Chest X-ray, AP view. Patient: 45 years old, sex F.
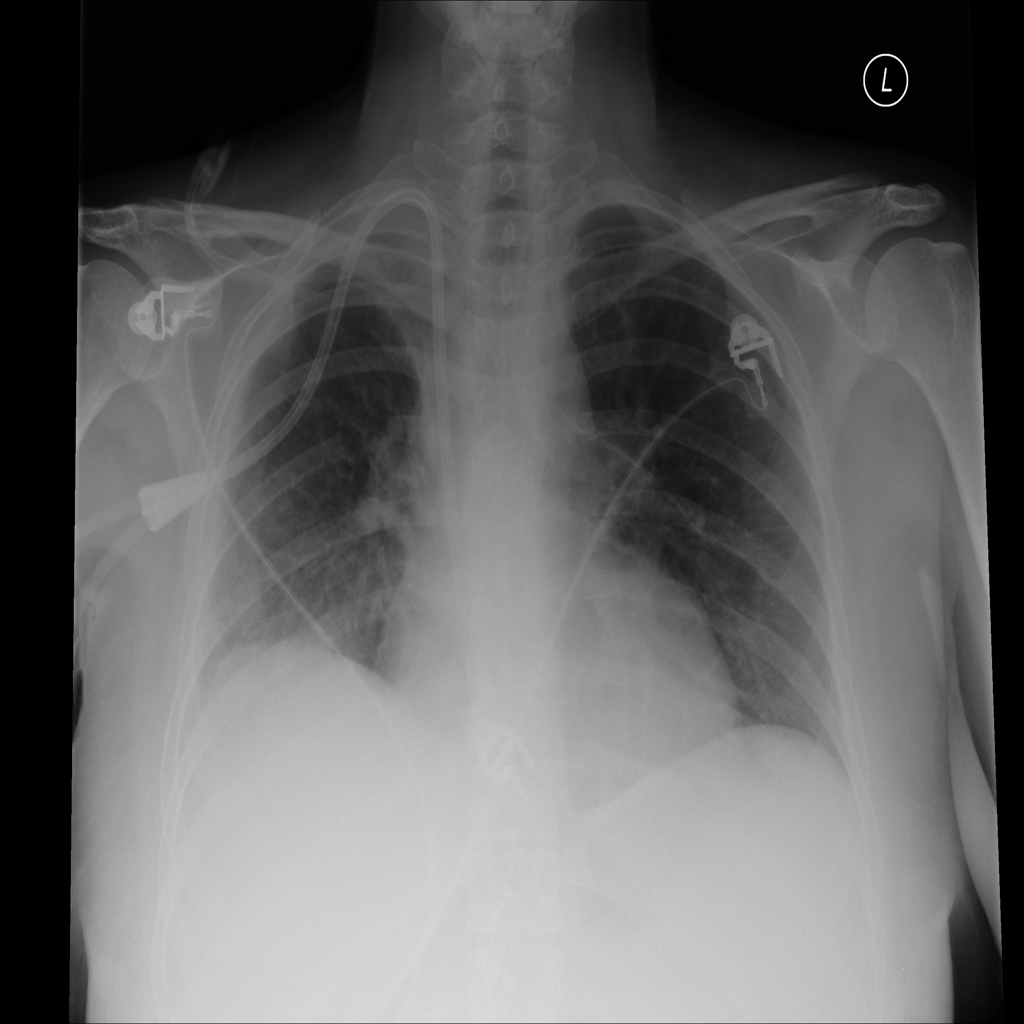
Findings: Effusion, Infiltration